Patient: sex M, age 51
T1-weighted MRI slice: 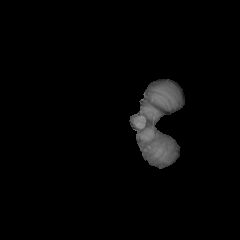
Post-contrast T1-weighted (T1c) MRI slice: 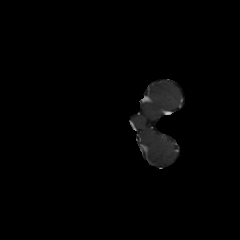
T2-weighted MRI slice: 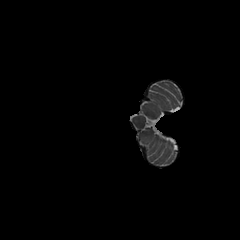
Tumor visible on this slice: no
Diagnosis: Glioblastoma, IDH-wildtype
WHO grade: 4